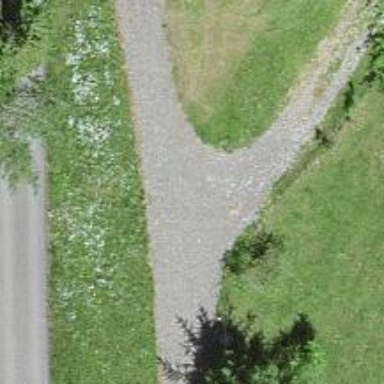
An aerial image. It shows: Gravel track.